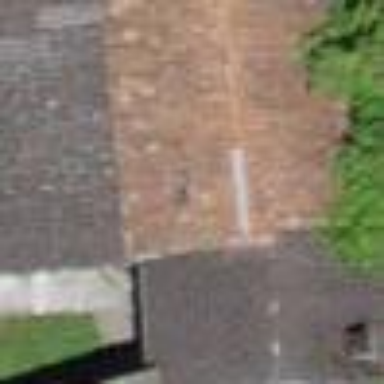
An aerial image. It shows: Barn.